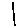
Label: line